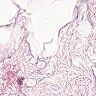
Metastatic tissue present: no